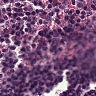
Metastatic tissue present: no